Aerial crown-view tile of a tropical tree (Barro Colorado Island, Panama), acquired 20250217:
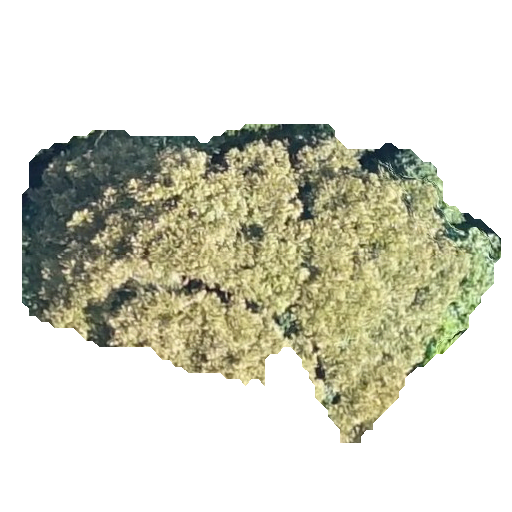
Species: Dipteryx oleifera
GBIF accepted scientific name: Dipteryx oleifera
Crown area: 148.063 m²